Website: crate-barrel
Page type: account-selection
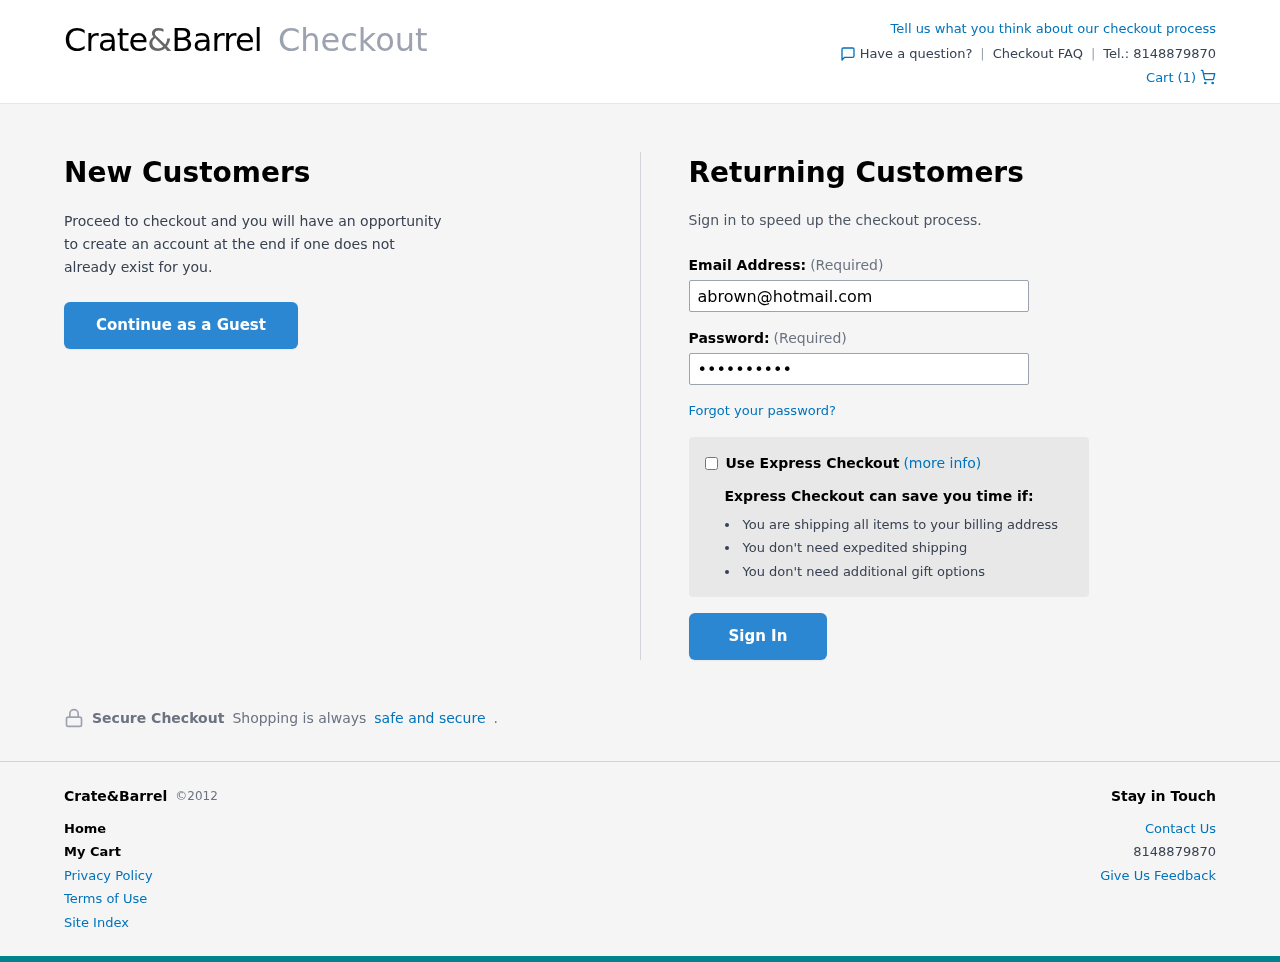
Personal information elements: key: PII_EMAIL
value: abrown@hotmail.com
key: PII_PHONE
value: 8148879870
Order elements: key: ORDER_NUM_ITEMS
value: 1